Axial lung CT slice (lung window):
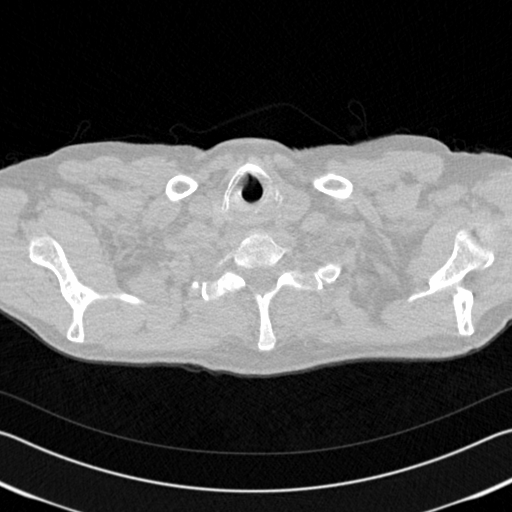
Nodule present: no